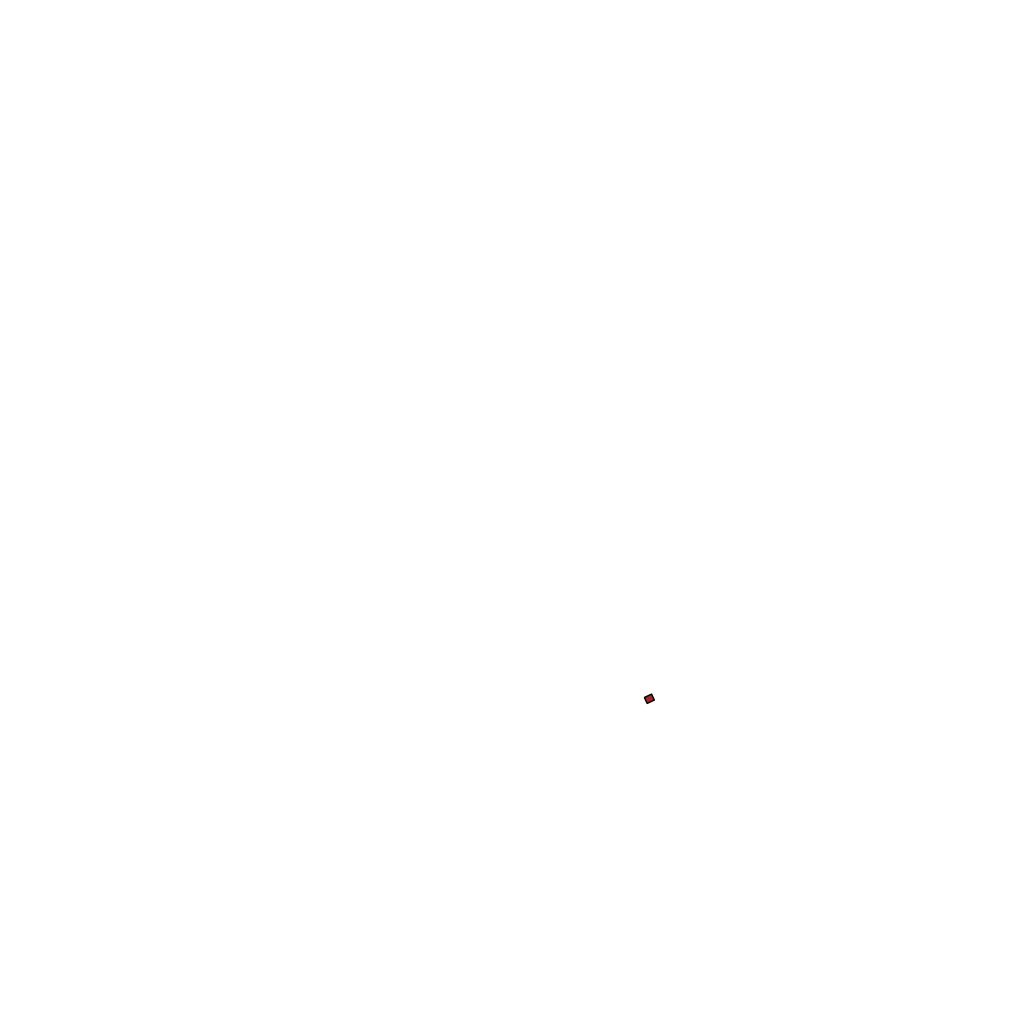
Tags: overhead vector_map, recreation, special, density_5, Facility, 1.0 km²